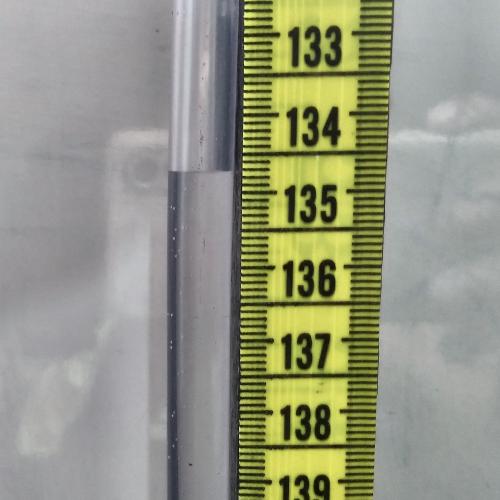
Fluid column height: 134.7 cm